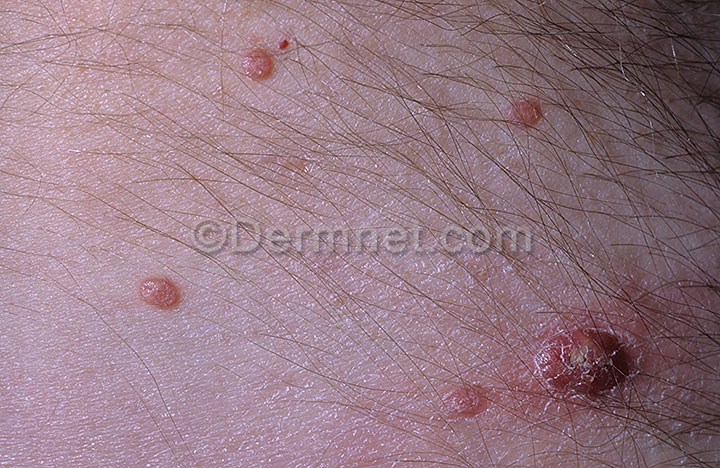
Disease: Warts Molluscum and other Viral Infections